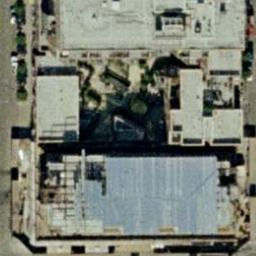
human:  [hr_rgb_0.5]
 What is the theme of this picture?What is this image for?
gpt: buildings